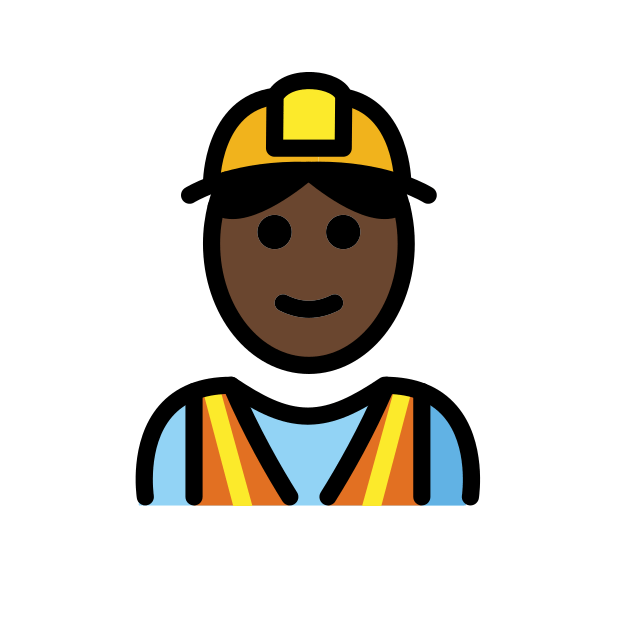
construction worker: dark skin tone